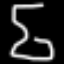
Label: hourglass